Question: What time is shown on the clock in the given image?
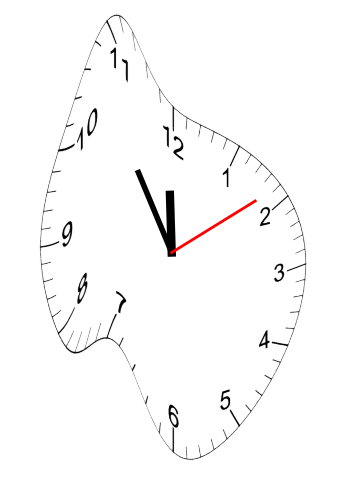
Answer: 11:54:09